Field crop: tomato
Growth stage: 1
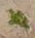
Species: portulaca